Question: Given the code:
'''
import { getLocale } from './locale';
export const euro = (priceData: number): string => {
const priceFormatter = new Intl.NumberFormat(getLocale(), {
style: 'currency',
currency: 'EUR',
});
return priceFormatter.format(priceData);
}
export default null;
'''
and the related test:
'''
import { euro } from './currency';
test('euro', () => {
expect(euro(42)).toBe("42,00 EUR");
});
'''
Jest says:

Even if I copy-paste the expected result of Jest to my assert, the error is still the same.
So the question is: Why the hell? :-D
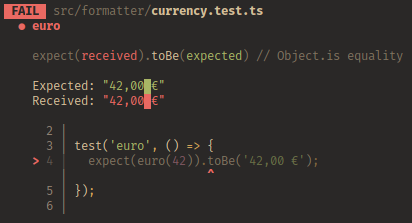
Answer: You want this test to assert:
'''
"42,00 EUR"
'''
---
It's not a space (different ascii code / unicode). According to <URL> 'Intl.NumberFormat' uses a non-breaking space.
And as pointed out <URL>:
> NumberFormat use small non-breaking space (' ') for thousand separator and normal non-breaking space beforece currency (' ').